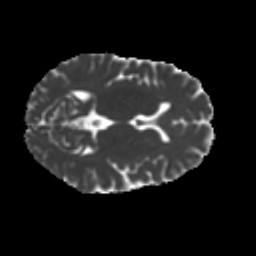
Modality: MD
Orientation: axial
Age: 25
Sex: female
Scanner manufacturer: ge
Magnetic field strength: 3 T
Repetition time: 7.8 s
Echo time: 0.0608 s